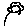
Label: flower